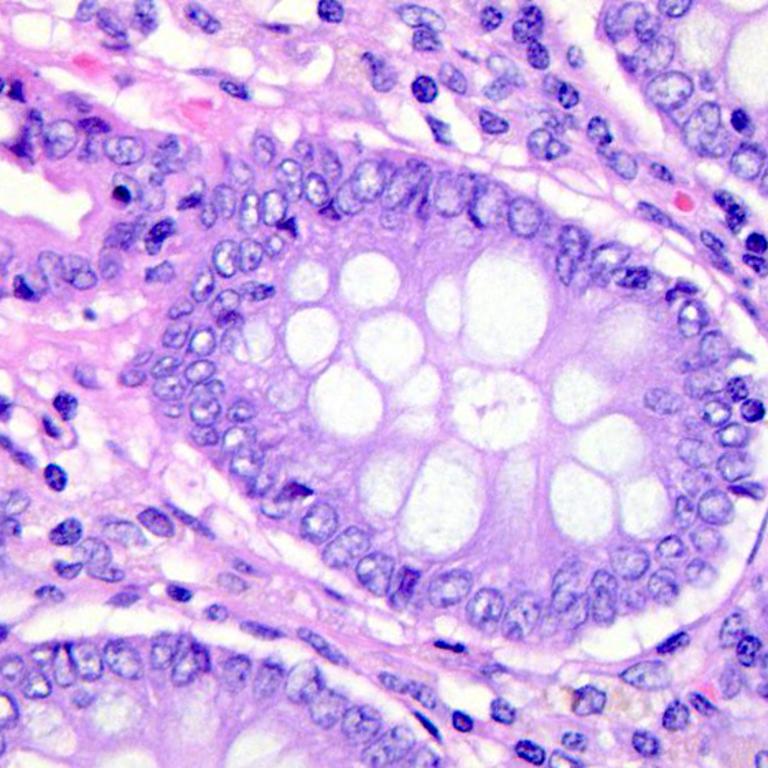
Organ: colon
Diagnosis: benign